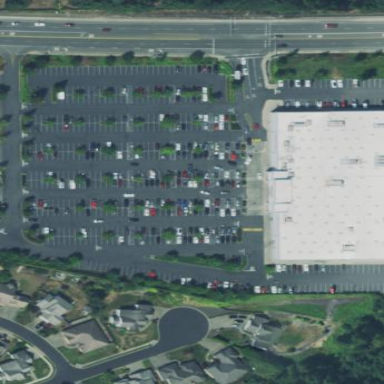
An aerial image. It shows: Retail area.